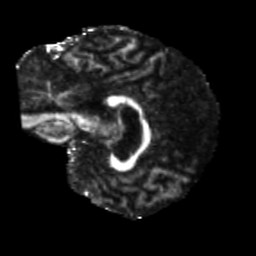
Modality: FA
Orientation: sagittal
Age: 69
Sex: female
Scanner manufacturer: siemens
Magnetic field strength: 3 T
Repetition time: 5.25 s
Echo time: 0.08 s